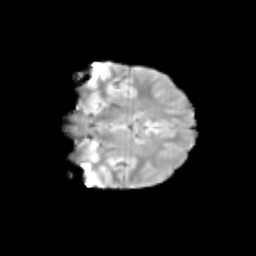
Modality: T2w
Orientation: coronal
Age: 11
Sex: female
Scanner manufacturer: siemens
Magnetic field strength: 3 T
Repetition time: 3.8 s
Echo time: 0.07 s